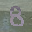
Label: 8